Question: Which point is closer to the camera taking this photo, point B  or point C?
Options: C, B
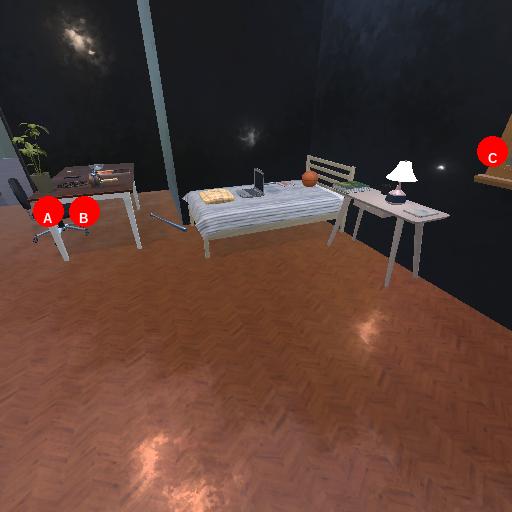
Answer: C